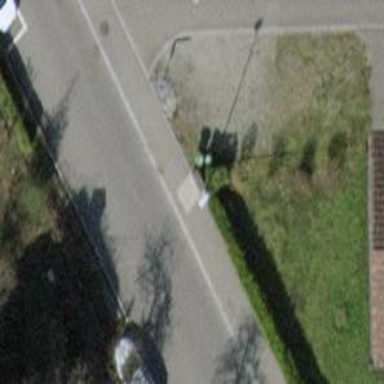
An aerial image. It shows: Street cabinet of man-made origin.